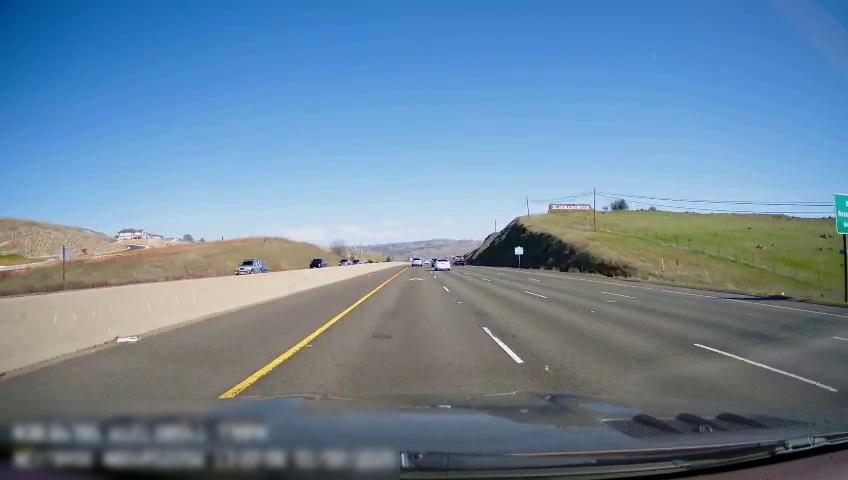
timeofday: Day
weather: Sunny
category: Drivable Space
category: Vehicles | SUV
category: Vehicles | SUV
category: Vehicles | Truck
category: Vehicles | SUV
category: Vehicles | Car
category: Vehicles | Other LV
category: Lanes | Current Lane
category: Lanes | Current Lane
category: Lanes | Alternate Lane
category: Lanes | Alternate Lane
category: Lanes | Alternate Lane
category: Traffic | Signs